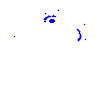
Particle: pion